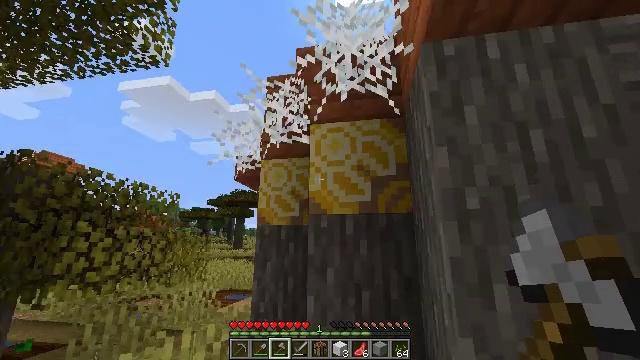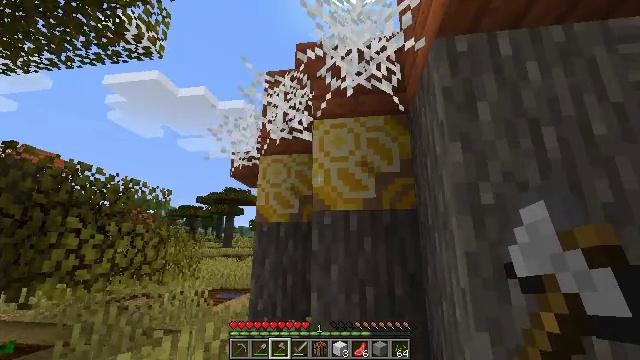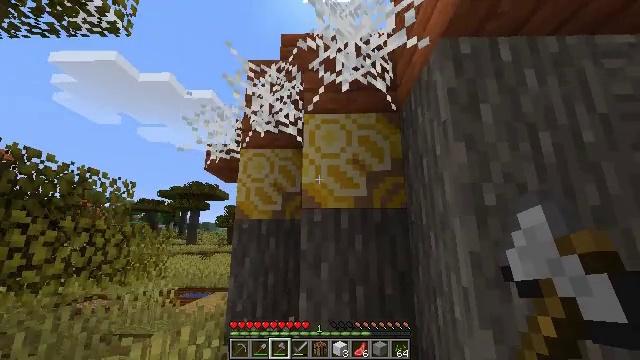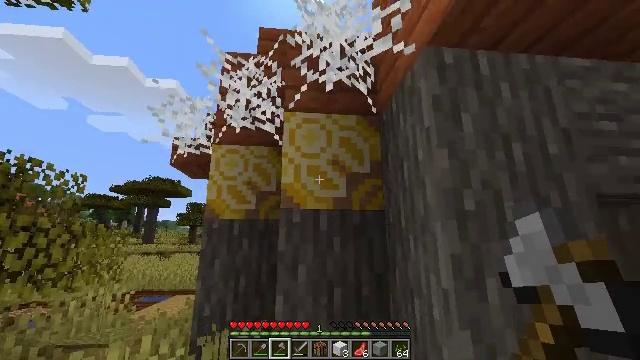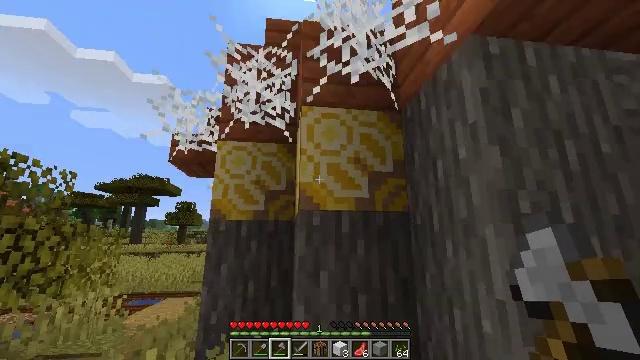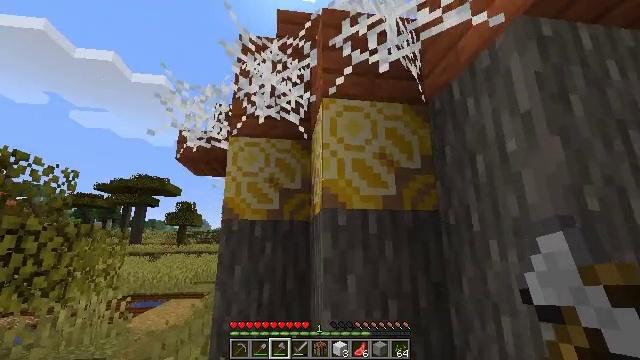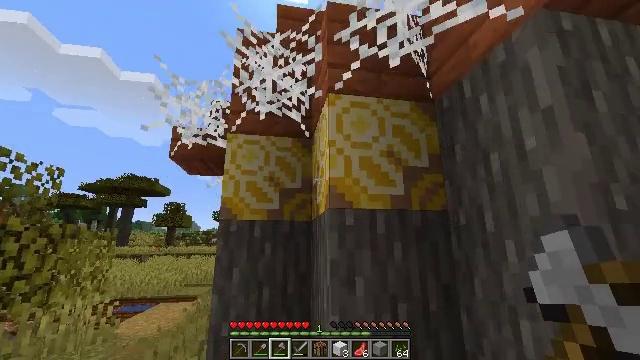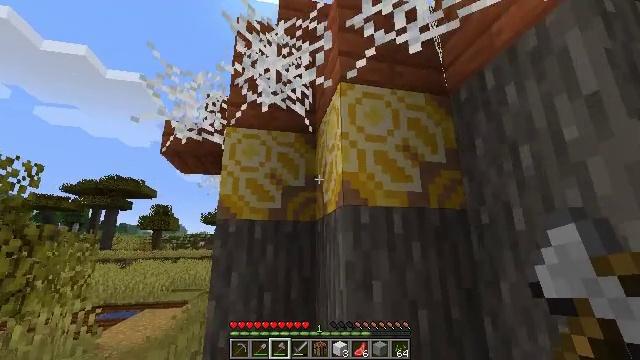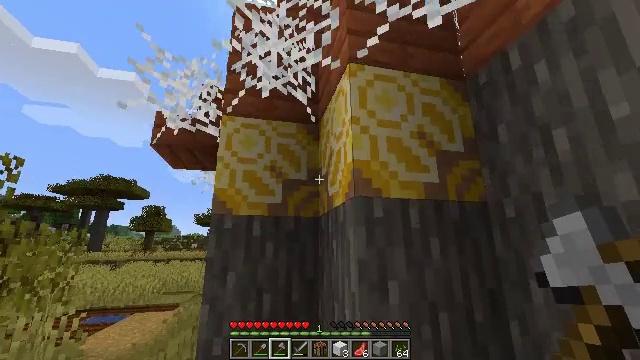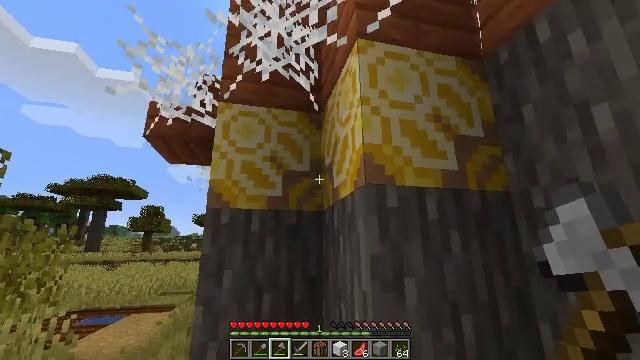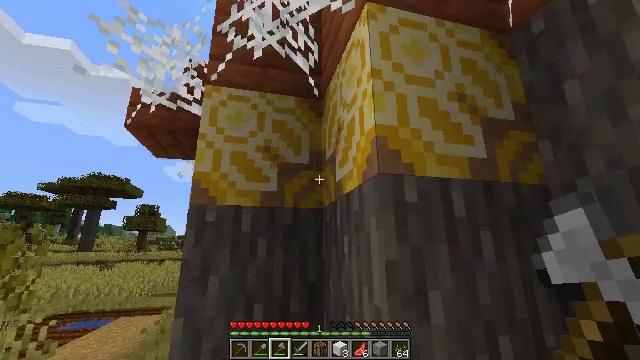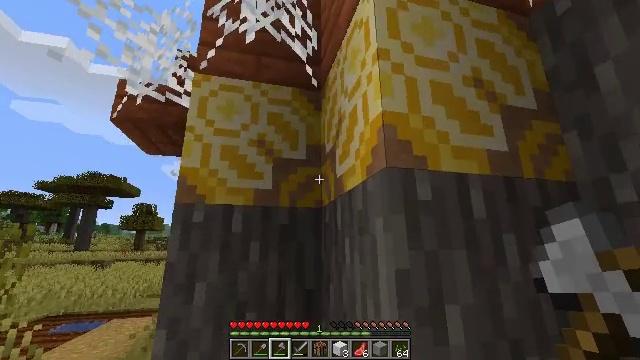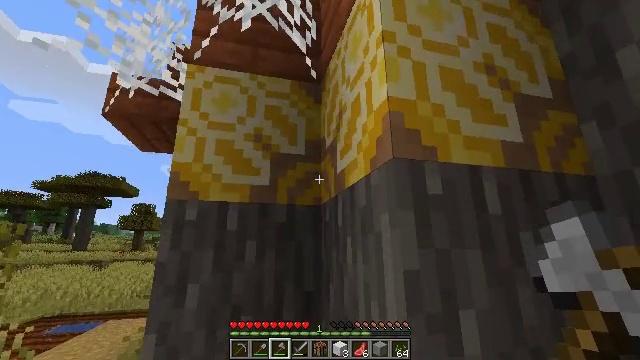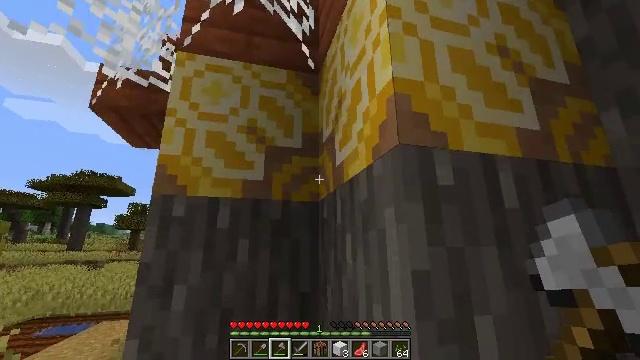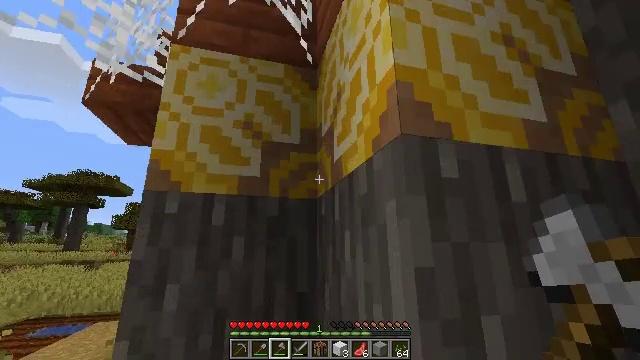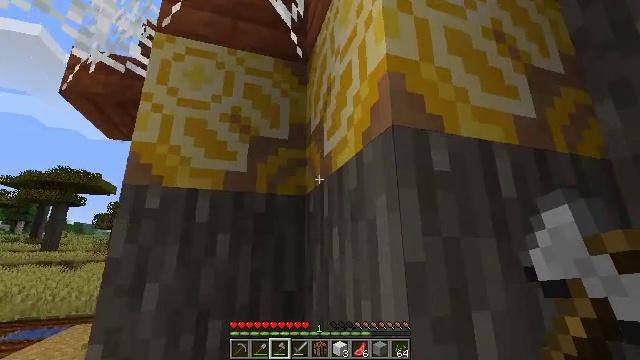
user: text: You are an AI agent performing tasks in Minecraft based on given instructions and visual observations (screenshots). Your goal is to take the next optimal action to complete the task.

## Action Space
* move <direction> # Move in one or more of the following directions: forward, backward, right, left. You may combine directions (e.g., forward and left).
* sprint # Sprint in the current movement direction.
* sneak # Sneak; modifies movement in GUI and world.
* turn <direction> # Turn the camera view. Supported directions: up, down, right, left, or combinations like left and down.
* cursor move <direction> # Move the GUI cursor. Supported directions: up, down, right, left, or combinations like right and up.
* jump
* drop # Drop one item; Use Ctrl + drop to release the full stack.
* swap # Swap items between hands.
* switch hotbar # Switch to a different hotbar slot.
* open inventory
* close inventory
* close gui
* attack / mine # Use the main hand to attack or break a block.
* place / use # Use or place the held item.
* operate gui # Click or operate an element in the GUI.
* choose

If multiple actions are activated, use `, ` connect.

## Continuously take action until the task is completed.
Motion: motion action
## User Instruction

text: Break the block of yellow glazed terracotta.
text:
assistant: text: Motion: move forward and move left, turn right
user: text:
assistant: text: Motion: move forward and move left, turn right
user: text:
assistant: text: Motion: move forward and move left, turn right
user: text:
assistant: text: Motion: move forward and move left, turn right
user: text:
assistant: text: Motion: move forward and move left
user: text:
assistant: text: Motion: move forward and move left, turn right
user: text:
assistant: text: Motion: move forward, turn right
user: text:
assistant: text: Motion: move forward, turn right
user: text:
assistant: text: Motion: move forward
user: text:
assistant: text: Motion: move forward
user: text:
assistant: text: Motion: move forward
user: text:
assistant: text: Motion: no_op
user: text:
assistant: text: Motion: no_op
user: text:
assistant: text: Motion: no_op
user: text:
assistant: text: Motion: turn right
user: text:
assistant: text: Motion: turn right
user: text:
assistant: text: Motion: move right, turn right and up
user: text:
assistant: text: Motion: move right, turn right
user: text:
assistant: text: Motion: move right, turn right
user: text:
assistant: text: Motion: move forward and move right
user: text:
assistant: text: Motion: move forward and move right
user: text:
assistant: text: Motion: move forward and move right, turn down
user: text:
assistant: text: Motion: move forward and move right, turn down
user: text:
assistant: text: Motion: move forward and move right, turn down
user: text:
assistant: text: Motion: move forward and move right
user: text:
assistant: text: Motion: move forward and move right
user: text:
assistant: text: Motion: move forward and move right
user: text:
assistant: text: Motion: move forward and move right
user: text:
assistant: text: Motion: move forward and move right, turn down
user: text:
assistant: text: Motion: move forward and move right, turn down